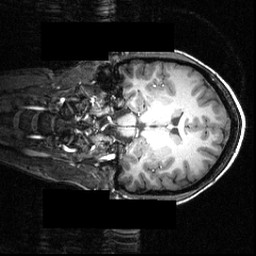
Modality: T1w
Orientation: coronal
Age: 24
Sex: female
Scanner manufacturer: siemens
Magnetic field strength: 3.951 T
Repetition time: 1.5 s
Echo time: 0.00335 s